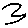
Label: bird